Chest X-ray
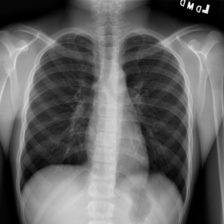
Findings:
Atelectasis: negative
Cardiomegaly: negative
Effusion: negative
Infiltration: negative
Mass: negative
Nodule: negative
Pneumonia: negative
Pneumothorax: negative
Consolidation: negative
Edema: negative
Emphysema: negative
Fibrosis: negative
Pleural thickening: positive
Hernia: negative